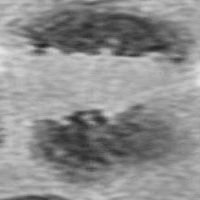
Label: telophase